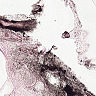
Metastatic tissue present: no